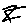
Label: zigzag